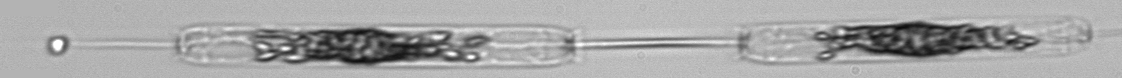
Label: Ditylum_brightwellii